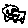
Label: car